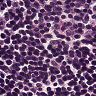
Metastatic tissue present: no